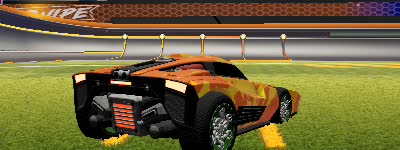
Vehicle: breakout